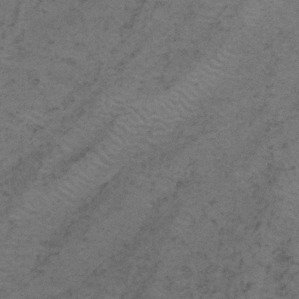
Label: frost